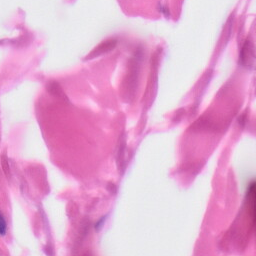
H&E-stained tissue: Skin